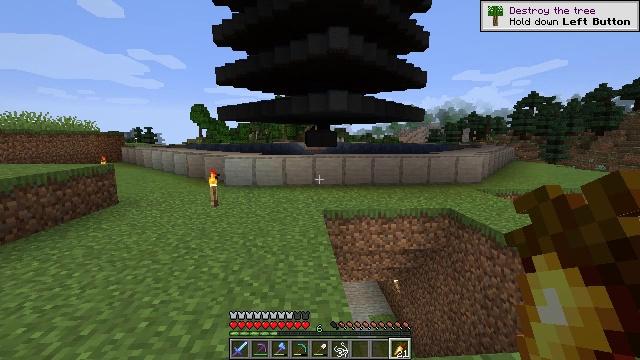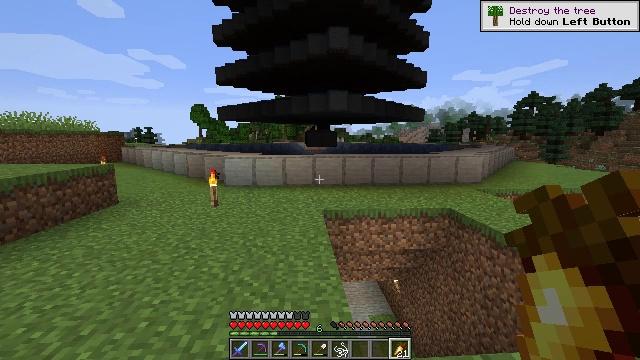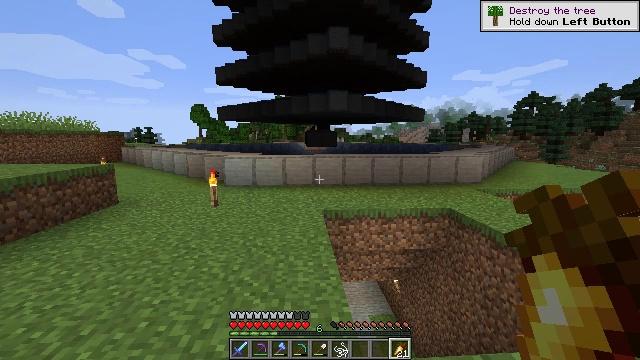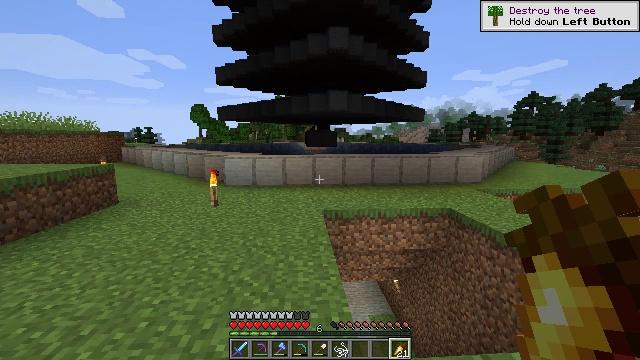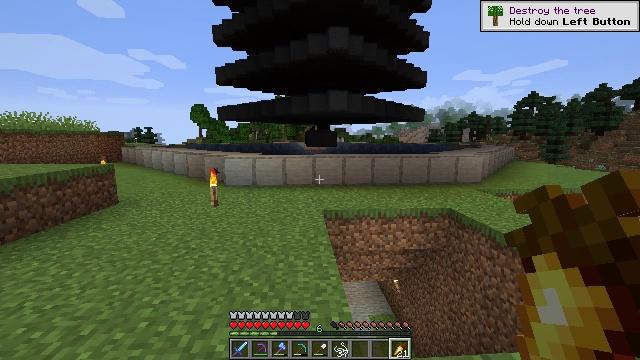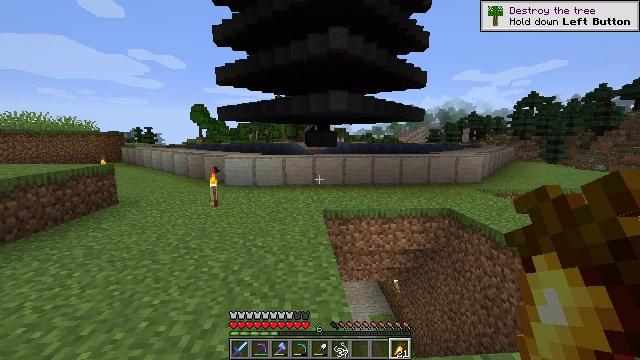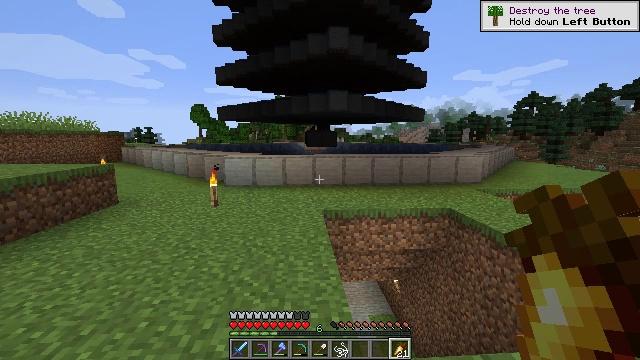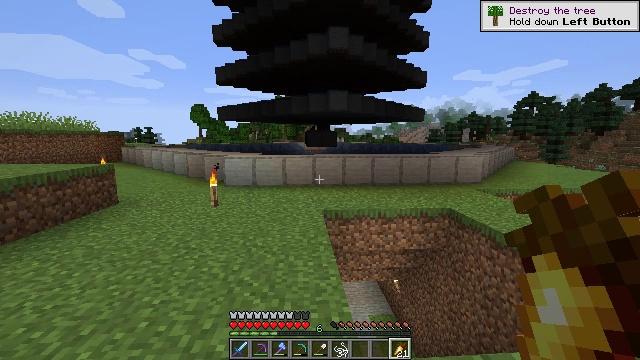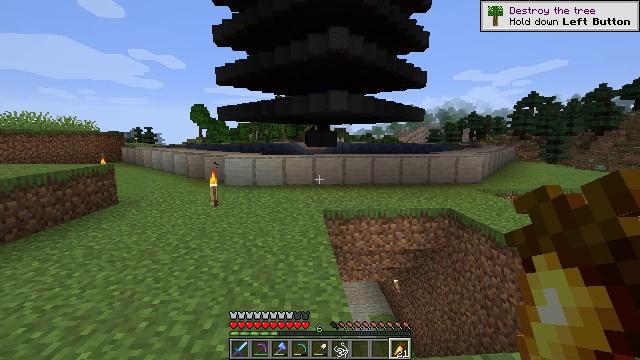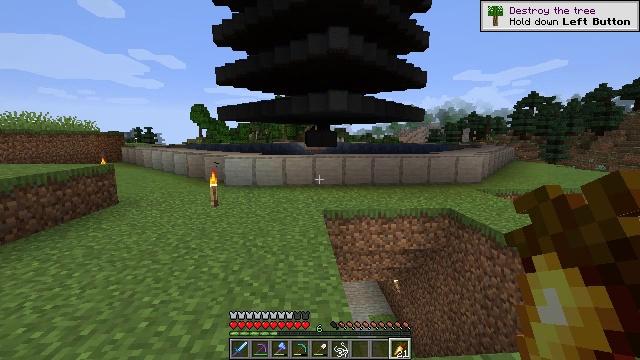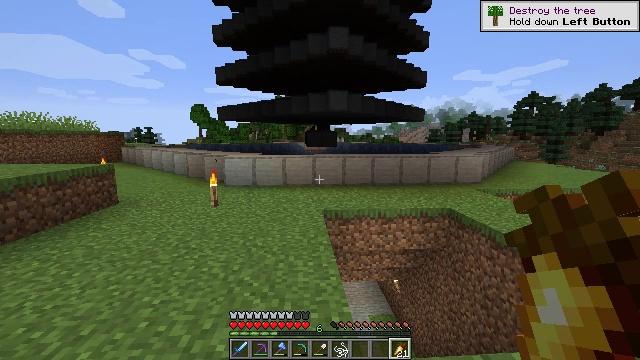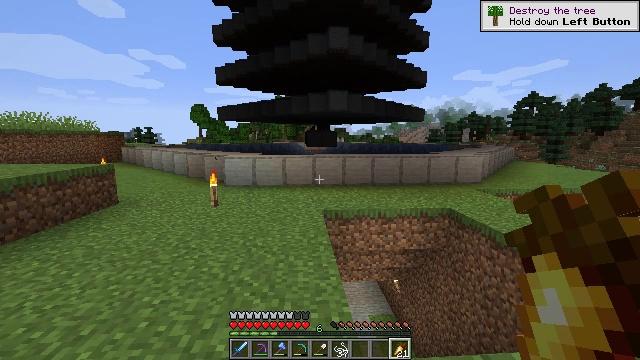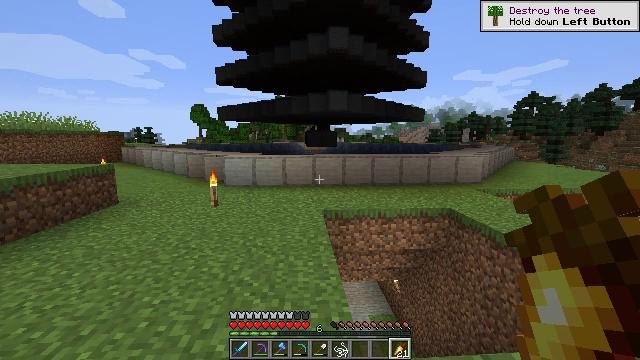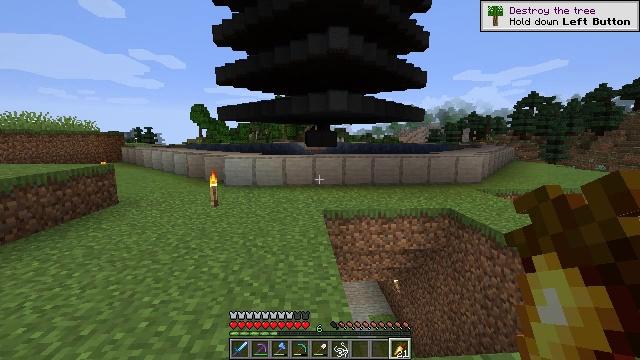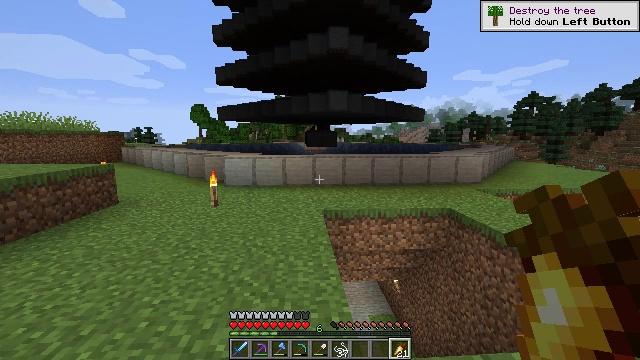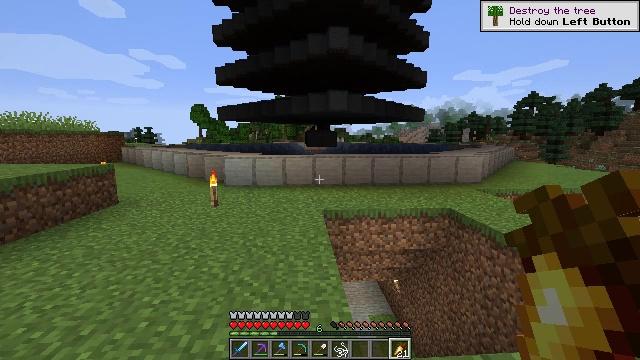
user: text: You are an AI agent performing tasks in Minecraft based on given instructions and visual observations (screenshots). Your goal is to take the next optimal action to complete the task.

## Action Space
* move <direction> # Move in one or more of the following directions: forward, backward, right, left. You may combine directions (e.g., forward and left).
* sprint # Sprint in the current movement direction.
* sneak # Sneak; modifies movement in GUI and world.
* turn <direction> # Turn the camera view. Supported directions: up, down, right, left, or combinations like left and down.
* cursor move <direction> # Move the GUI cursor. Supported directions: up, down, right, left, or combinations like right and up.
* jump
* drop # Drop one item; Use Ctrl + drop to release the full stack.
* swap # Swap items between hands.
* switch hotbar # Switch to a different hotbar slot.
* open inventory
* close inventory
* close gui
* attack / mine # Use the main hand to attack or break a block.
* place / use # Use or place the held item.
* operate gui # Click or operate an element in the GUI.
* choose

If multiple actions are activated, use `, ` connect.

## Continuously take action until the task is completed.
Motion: motion action
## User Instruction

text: Smelt stone into a smooth stone.
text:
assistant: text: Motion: no_op
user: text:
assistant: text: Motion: no_op
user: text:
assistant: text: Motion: no_op
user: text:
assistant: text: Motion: no_op
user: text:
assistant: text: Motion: no_op
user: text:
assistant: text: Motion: no_op
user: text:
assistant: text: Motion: no_op
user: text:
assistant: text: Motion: no_op
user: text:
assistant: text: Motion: no_op
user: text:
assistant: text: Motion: no_op
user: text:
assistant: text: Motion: no_op
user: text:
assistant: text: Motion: no_op
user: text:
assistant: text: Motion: no_op
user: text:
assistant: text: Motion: no_op
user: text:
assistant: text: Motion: no_op
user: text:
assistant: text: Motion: no_op
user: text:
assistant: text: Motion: no_op
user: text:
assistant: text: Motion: no_op
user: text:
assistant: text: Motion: no_op
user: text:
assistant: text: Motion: no_op
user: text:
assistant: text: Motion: no_op
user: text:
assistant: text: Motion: no_op
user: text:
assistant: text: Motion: no_op
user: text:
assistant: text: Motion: no_op
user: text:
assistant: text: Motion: no_op
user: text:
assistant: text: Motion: no_op
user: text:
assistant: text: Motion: no_op
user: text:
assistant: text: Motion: no_op
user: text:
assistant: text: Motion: no_op
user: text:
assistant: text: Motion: no_op